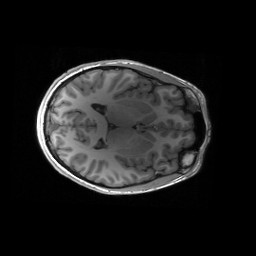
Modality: T1w
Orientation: axial
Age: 16
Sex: female
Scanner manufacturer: siemens
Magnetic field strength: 3 T
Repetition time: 2.53 s
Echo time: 0.00297 s